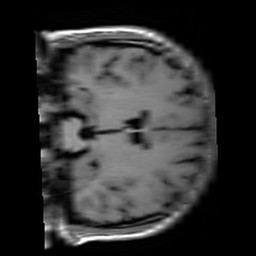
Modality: T1w
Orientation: coronal
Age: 21
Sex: female
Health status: healthy
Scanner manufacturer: siemens
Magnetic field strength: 3 T
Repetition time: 4.1 s
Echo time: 0.0085 s